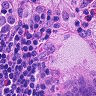
Metastatic tissue present: no